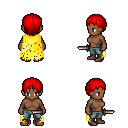
a pixel art fantasy rpg character, female body template, human, dark skin, yellow tattered cape, teal pants, red plain hairstyle, maroon shoes, dagger, four views (front, back, left, right), 2x2 character sprite sheet, small pixel art, hard edges, no anti-aliasing